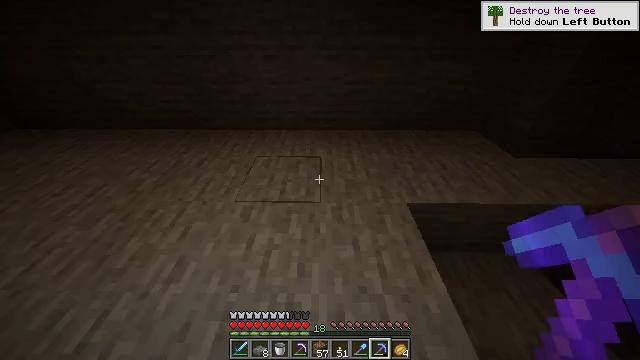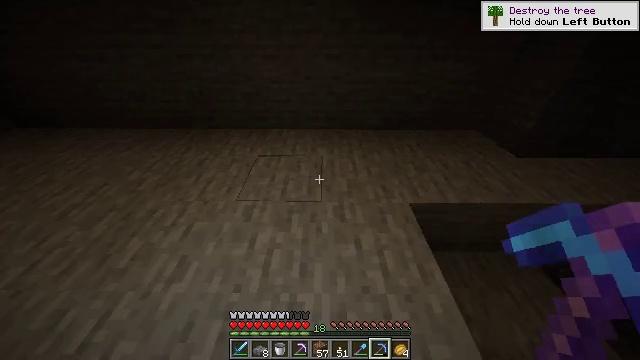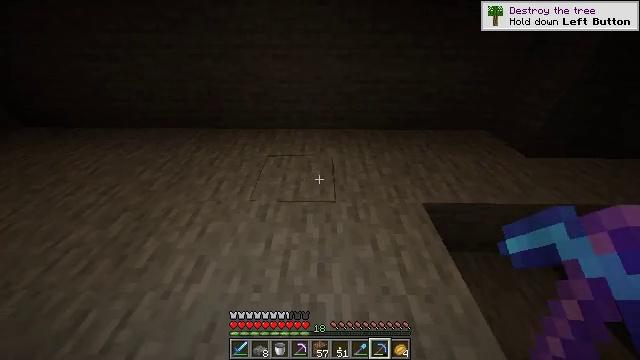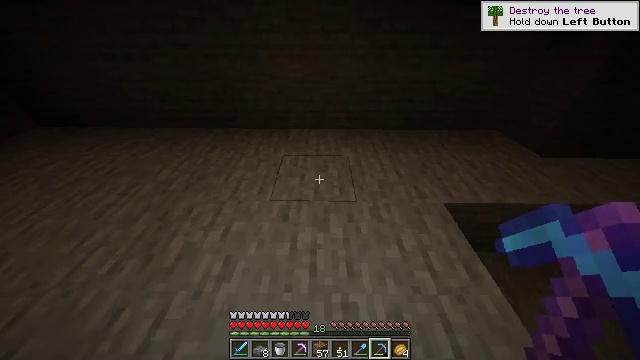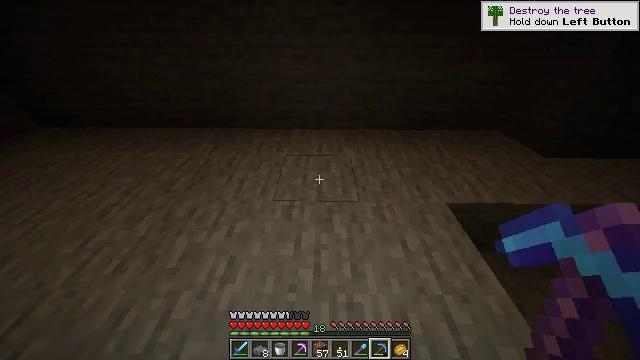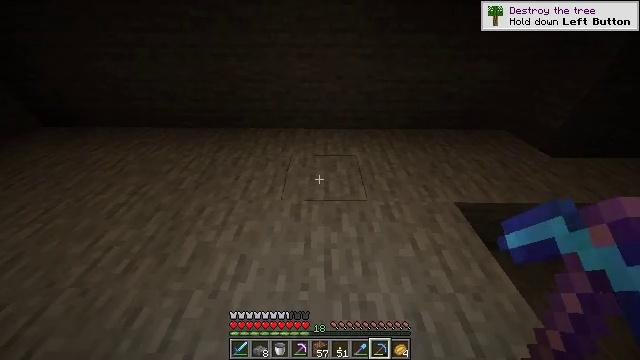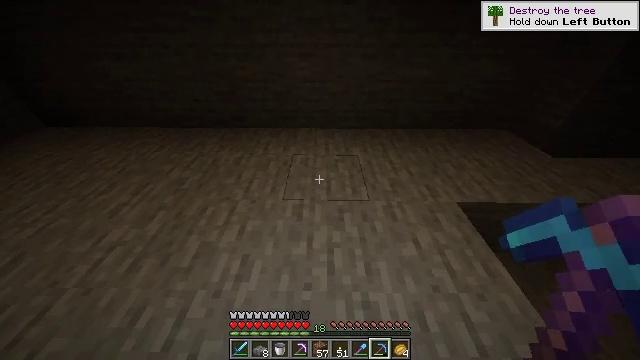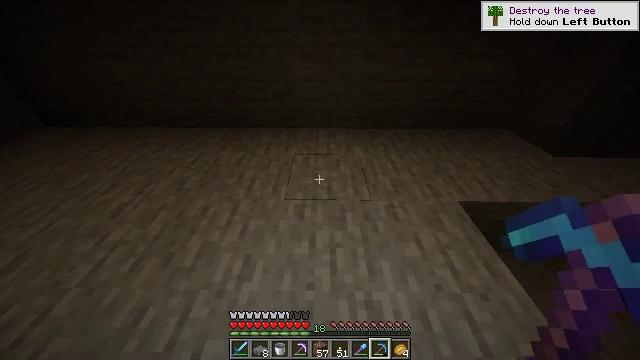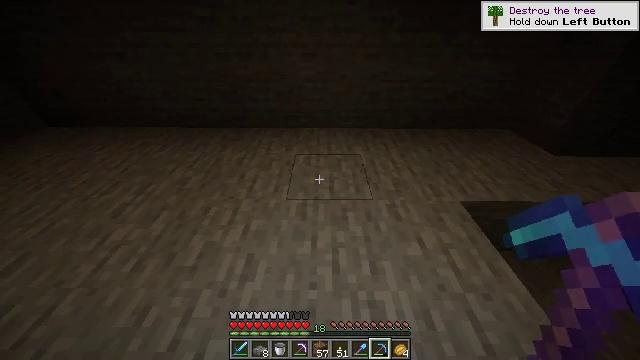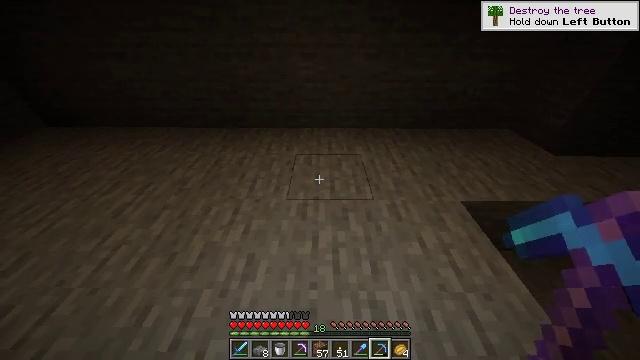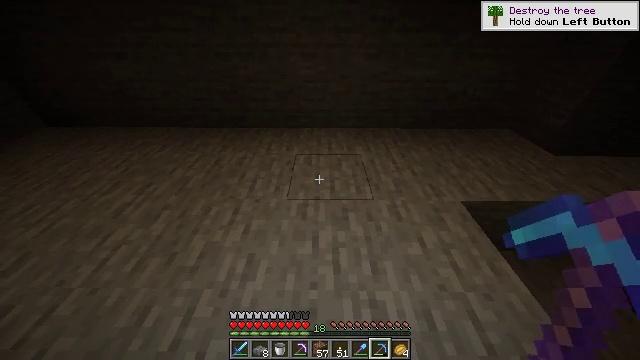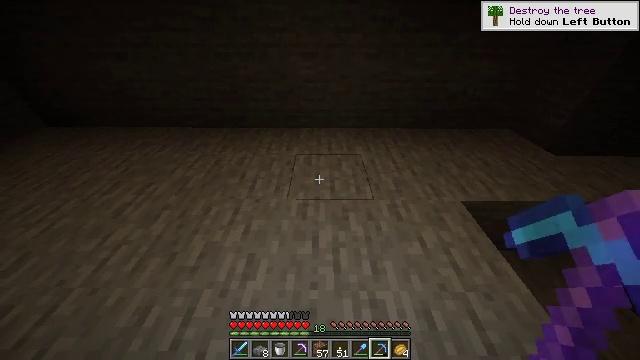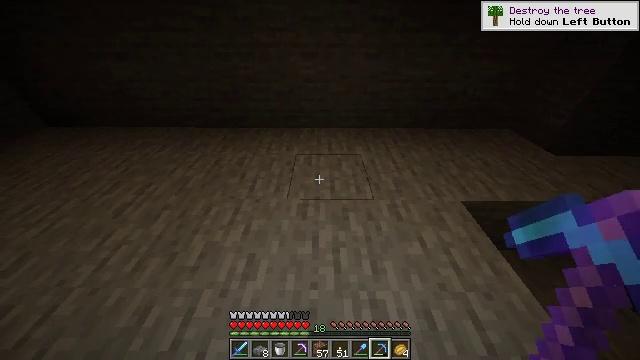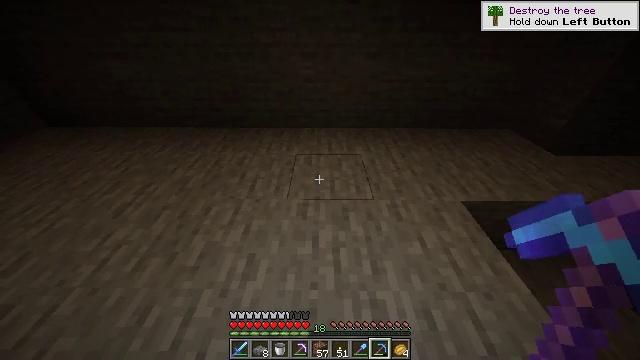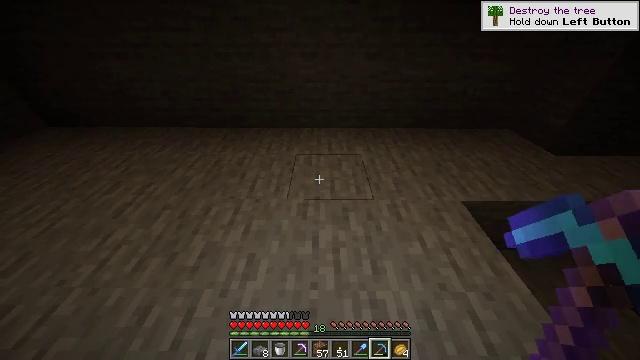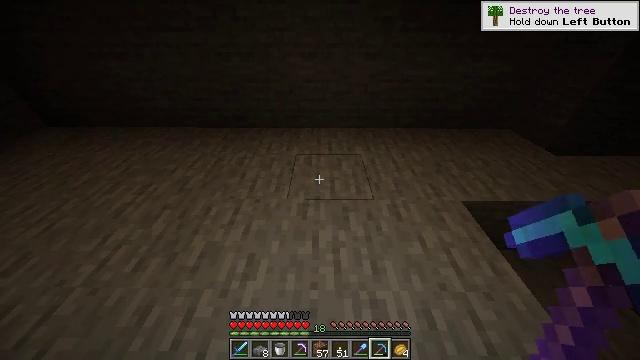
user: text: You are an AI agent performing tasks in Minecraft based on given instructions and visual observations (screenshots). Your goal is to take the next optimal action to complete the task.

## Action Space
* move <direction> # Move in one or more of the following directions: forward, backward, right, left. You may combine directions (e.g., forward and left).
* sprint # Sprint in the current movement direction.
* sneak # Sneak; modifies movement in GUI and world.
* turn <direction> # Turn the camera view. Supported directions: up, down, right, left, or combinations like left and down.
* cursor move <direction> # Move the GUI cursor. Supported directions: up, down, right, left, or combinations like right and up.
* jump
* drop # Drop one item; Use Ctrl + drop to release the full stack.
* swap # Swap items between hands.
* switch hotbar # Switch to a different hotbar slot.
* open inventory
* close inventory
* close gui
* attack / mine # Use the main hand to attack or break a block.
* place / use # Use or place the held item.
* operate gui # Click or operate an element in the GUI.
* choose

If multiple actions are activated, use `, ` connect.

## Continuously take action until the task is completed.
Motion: motion action
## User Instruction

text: Collect stone from the mine.
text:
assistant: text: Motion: move left
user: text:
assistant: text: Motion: move left
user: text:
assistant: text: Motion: no_op
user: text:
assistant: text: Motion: no_op
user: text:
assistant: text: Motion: no_op
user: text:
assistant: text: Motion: no_op
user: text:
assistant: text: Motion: no_op
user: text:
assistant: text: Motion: no_op
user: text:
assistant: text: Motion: no_op
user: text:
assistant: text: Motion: no_op
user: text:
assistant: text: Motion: no_op
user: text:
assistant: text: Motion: no_op
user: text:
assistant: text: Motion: no_op
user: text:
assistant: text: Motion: no_op
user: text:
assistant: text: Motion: no_op
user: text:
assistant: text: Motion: no_op
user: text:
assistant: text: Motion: no_op
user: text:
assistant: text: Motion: no_op
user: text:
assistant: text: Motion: no_op
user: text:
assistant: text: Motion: no_op
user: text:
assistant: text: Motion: no_op
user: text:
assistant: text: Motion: no_op
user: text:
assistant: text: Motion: no_op
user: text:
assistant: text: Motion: no_op
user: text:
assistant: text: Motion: no_op
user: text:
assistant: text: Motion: no_op
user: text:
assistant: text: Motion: no_op
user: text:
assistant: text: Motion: no_op
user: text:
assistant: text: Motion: no_op
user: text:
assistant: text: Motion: no_op